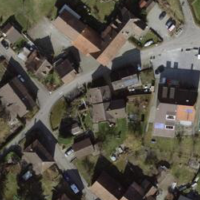
EUNIS habitat code: 54
Species observed at this site:
Prunella vulgaris
Veronica filiformis
Leonurus cardiaca